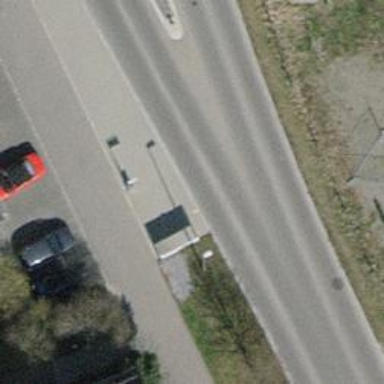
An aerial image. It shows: Bus stop with platform for public transport.